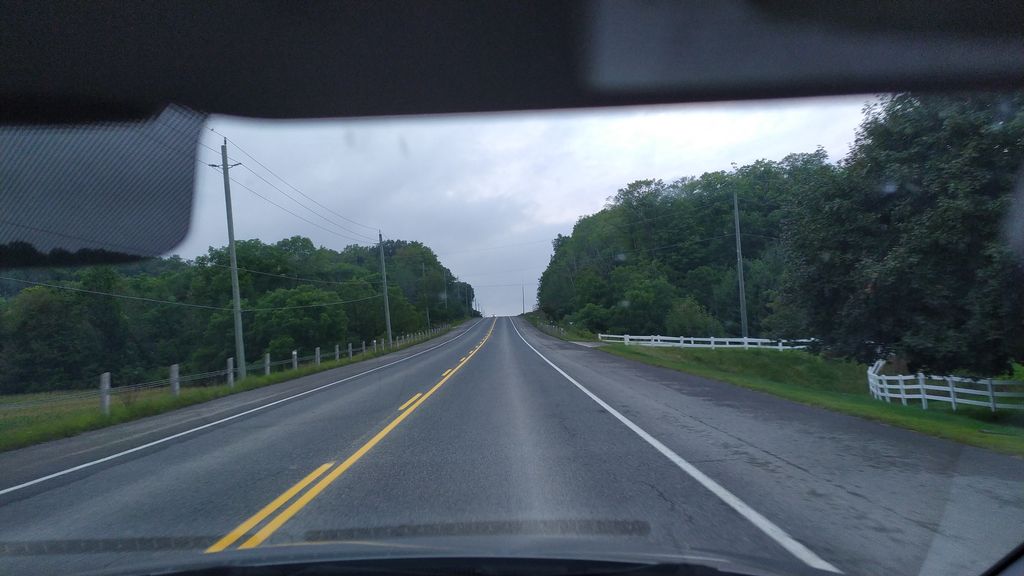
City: kitchener-waterloo